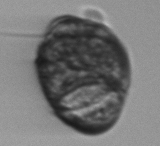
Label: Margalefidinium